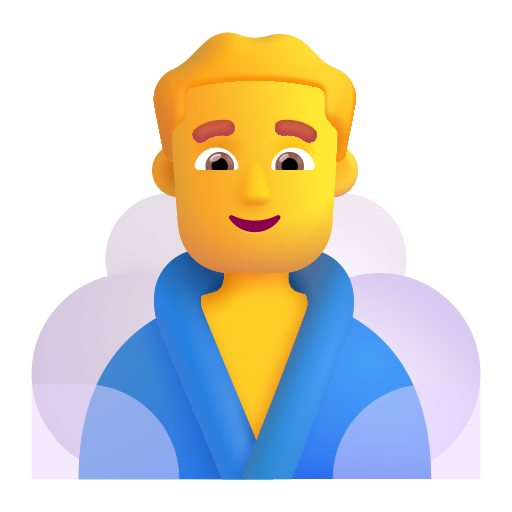
man in steamy room color default